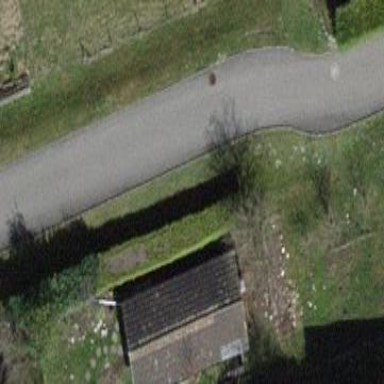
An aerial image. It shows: Shed building.